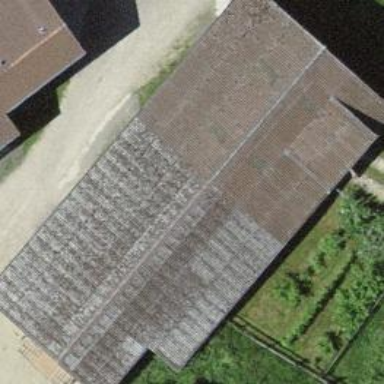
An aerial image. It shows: Shed building.